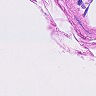
Metastatic tissue present: no